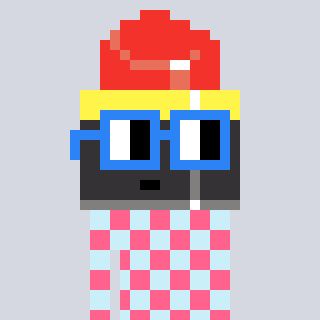
a pixel art character with square blue glasses, a lipstick-shaped head and a cold-colored body on a cool background